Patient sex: M
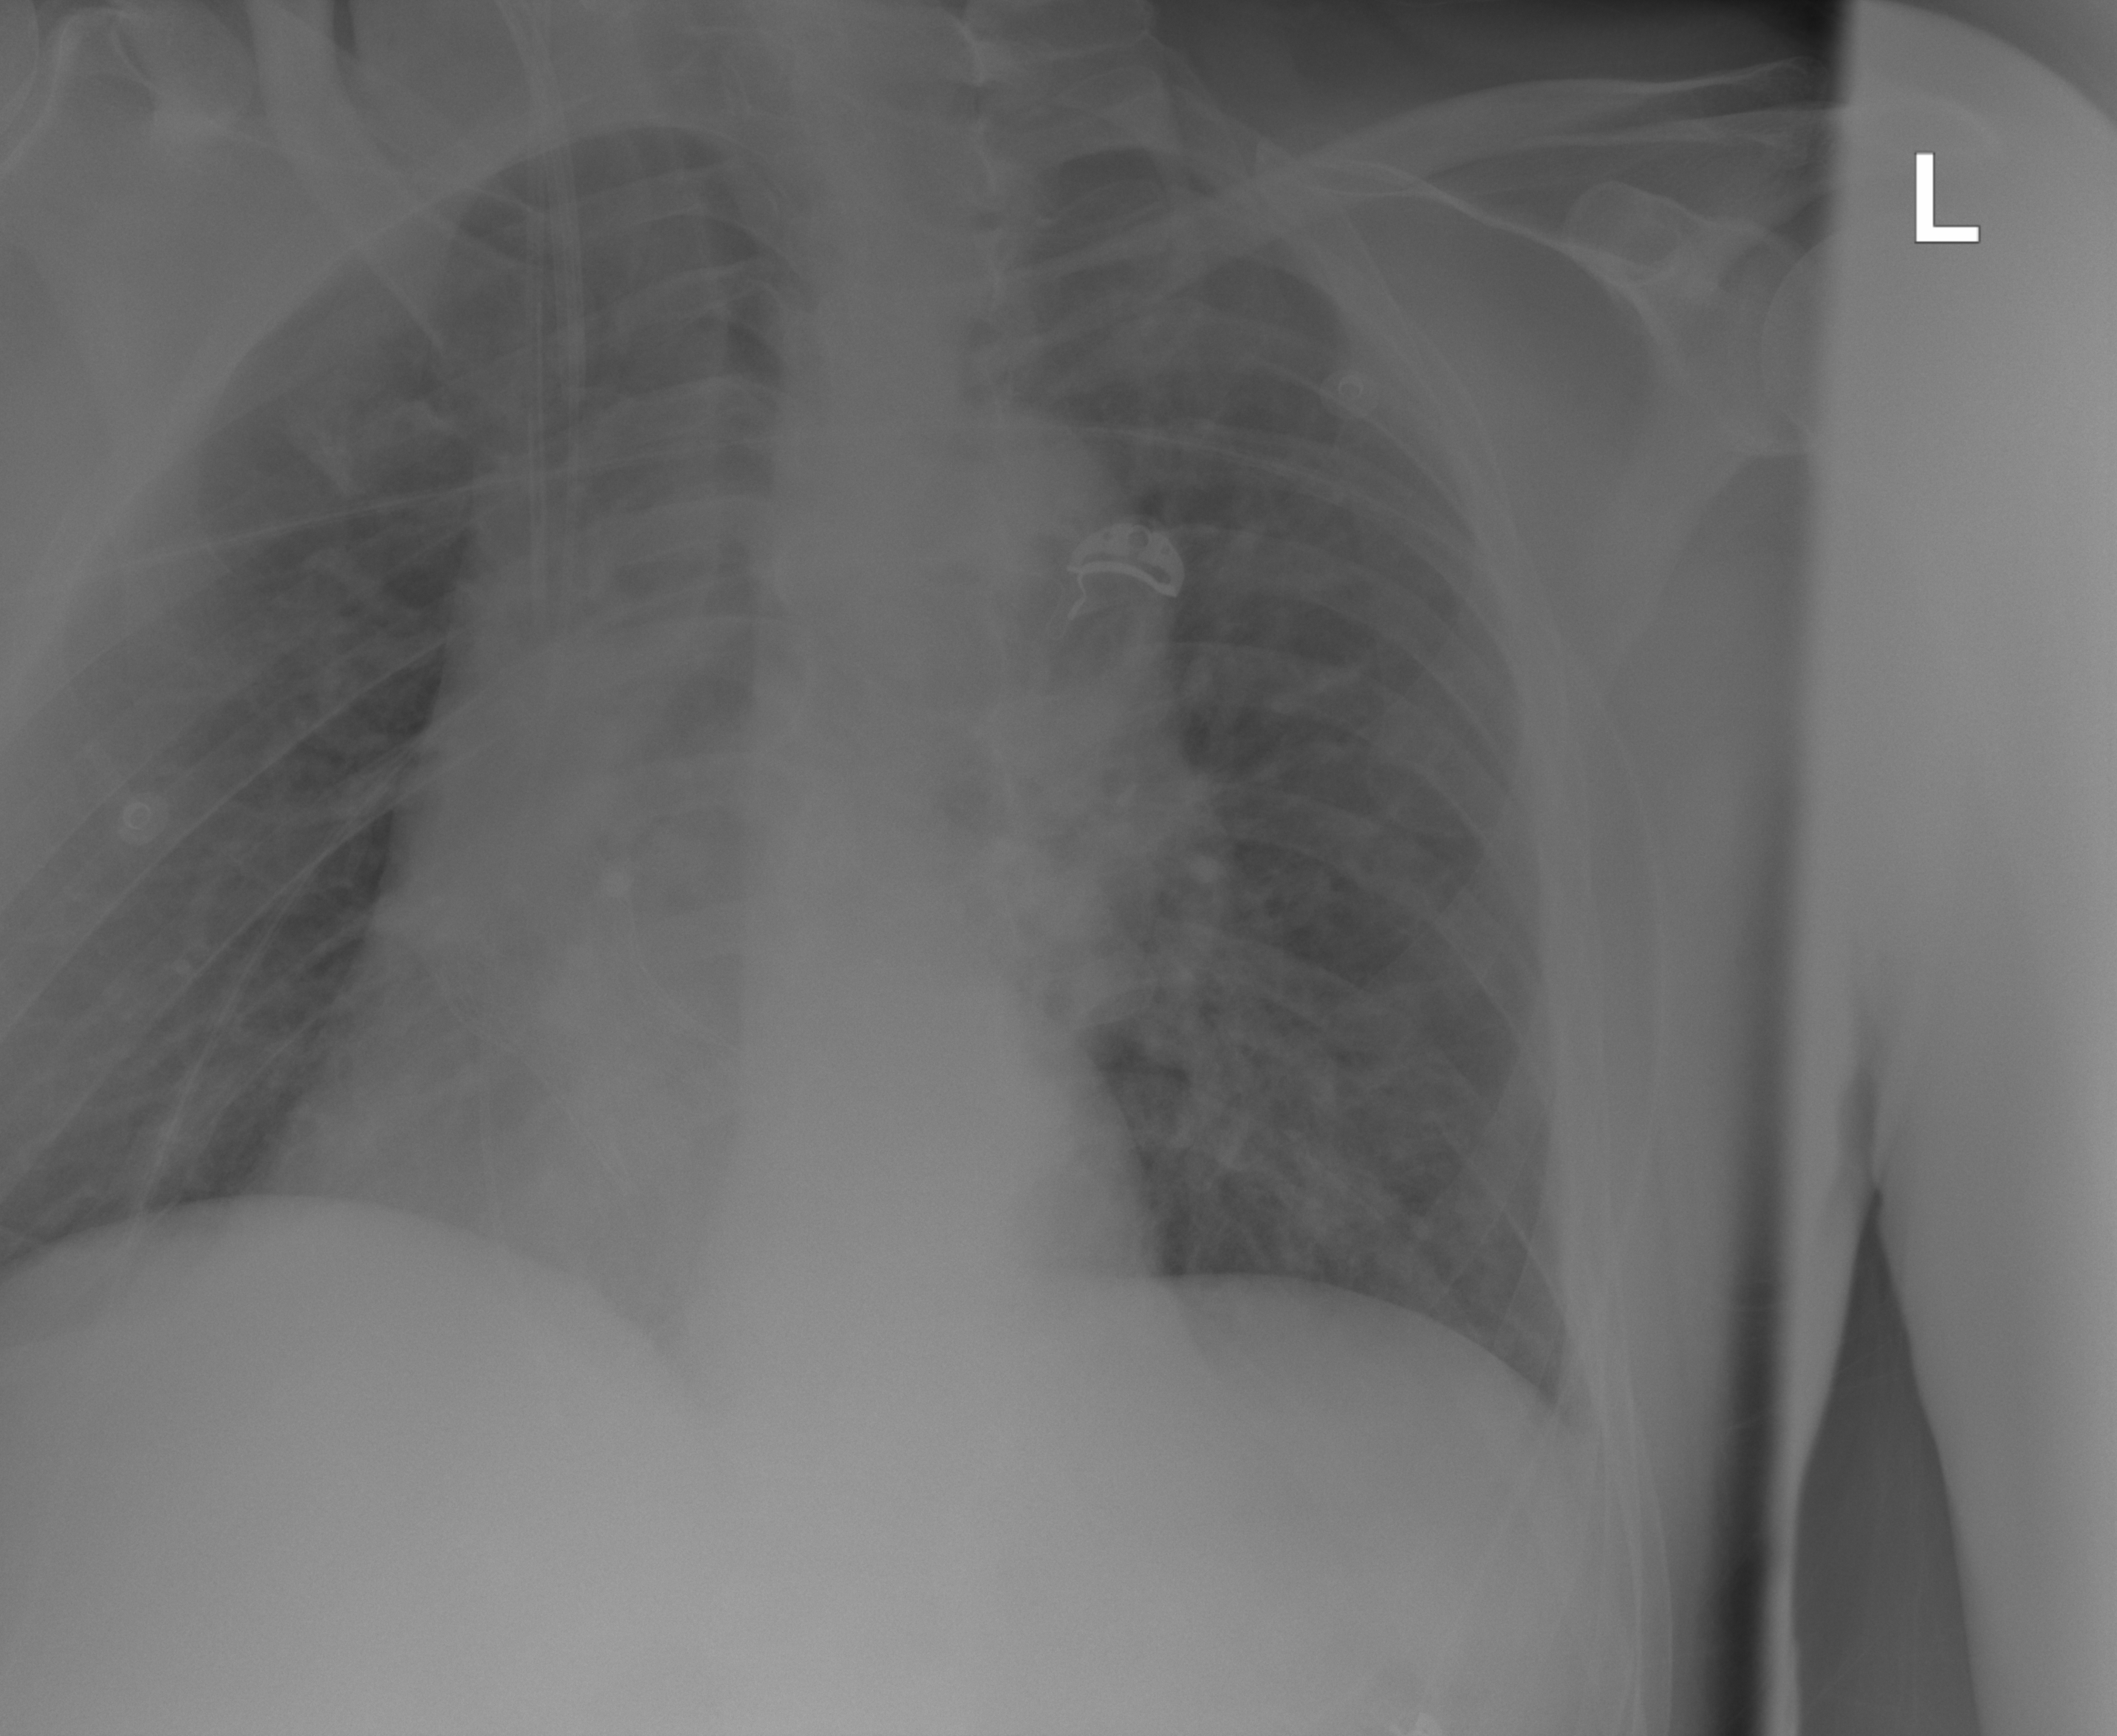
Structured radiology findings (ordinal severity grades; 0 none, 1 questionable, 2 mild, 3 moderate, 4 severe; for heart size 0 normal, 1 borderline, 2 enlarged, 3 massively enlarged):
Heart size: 2
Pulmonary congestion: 2
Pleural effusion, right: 0
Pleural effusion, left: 0
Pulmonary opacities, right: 0
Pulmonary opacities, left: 0
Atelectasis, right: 0
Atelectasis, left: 0